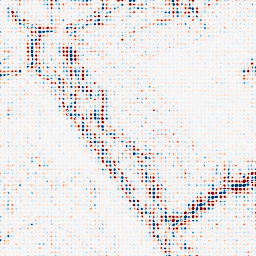
Category: wavelet
Decomposition family: wavelet_biorthogonal
Decomposition parameters: wavelet: bior2.4
level: 3
Upsampling method: sinc_hamming
Upsampling parameters: scale: 8
kernel_size: 4
Upsampling scale: 8